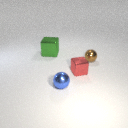
small red metal cube behind small blue metal sphere